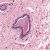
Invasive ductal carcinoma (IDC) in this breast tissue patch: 0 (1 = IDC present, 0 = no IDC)